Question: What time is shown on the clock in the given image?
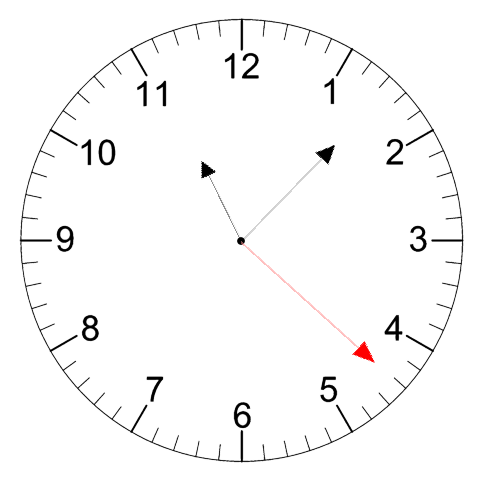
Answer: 11:07:22